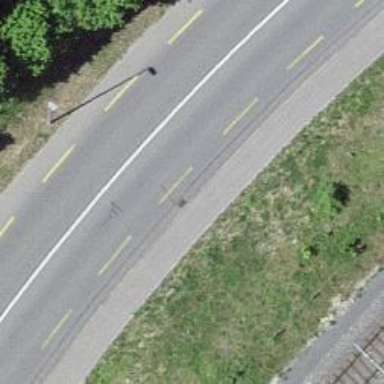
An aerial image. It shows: Primary highway with asphalt surface and designated lane for cyclists.